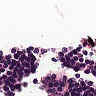
Metastatic tissue present: no